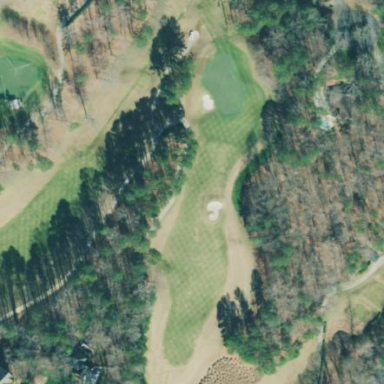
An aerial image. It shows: Scenic golf fairway.